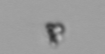
Label: detritus